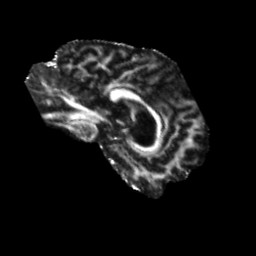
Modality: FA
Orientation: sagittal
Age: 70
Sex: male
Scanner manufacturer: siemens
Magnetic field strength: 3 T
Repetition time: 5.25 s
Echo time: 0.08 s